Question: I want to generate a 3D plot that shows the three-dimensional region representing a combination of inequalities. In Mathematica I use <URL>:
'''
RegionPlot3D[
x^2 + y^2 + z^2 < 1 && x^2 + y^2 < z^2, {x, -1, 1}, {y, -1,
1}, {z, -1, 1}, PlotPoints -> 35, PlotRange -> All]
'''
which generates:

How can I do that in MATLAB?
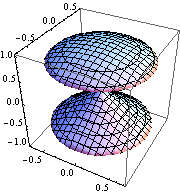
Answer: I don't think there is an equivalent function in MATLAB for 'RegionPlot3D'. However, you can use 'surf' to make a 3D surface plot and engineer the output mathematically. For example, your code can be rewritten in MATLAB as:
'''
m=100;
n=100;
% set up the domain points
x = linspace(-1,1,m);
y = linspace(-1,1,n);
% set up the range points
z1 = nan(m,n);
z2 = nan(m,n);
for i=1:m
for j=1:n
zSquared = x(i)^2+y(j)^2; % z^2
if zSquared<=1/2
z1(i,j) = sqrt(zSquared); % the parabola
z2(i,j) = sqrt(1-zSquared); % the ball
end
end
end
AxesHandle=axes();
grid on;
hold(AxesHandle,'all');
surf(AxesHandle,x,y,z1,'EdgeColor','none'); % top part
surf(AxesHandle,x,y,z2,'EdgeColor','none');
surf(AxesHandle,x,y,-z1,'EdgeColor','none'); % bottom part
surf(AxesHandle,x,y,-z2,'EdgeColor','none');
view([-55,16]);
'''
The graphics is worse than Mathematica though. Cheers.